Field crop: tomato
Growth stage: 1
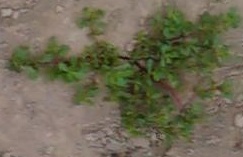
Species: portulaca